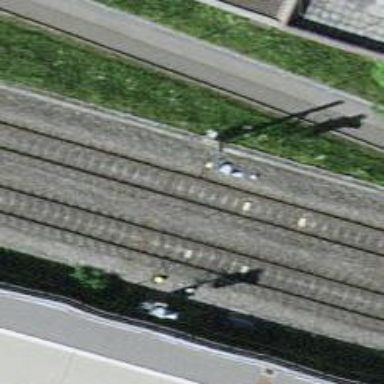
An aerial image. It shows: Railway signal.